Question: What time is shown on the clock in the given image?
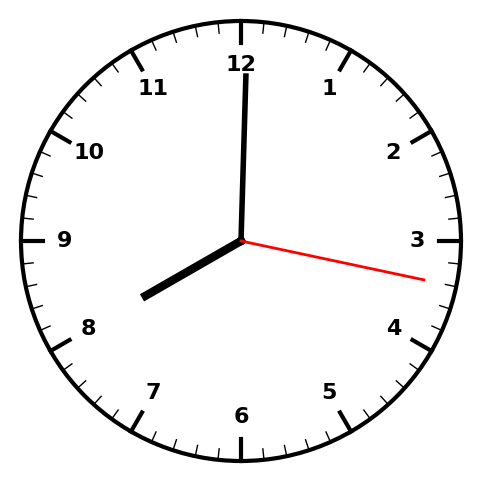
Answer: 08:00:17